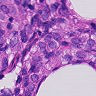
Metastatic tissue present: yes